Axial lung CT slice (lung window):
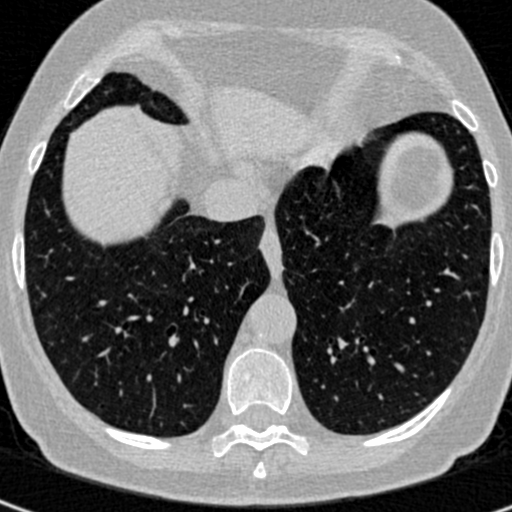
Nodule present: no